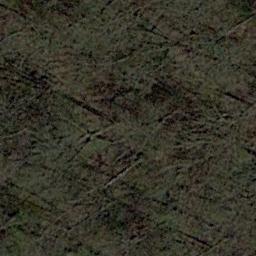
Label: forest